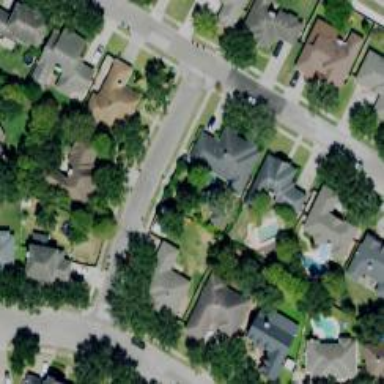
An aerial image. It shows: Residential road.